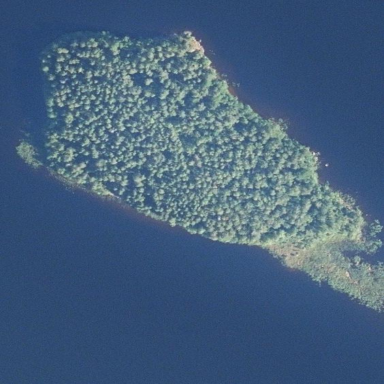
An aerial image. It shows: Islet.